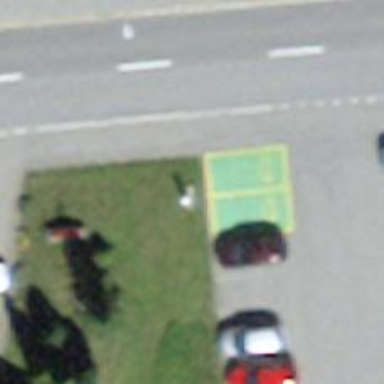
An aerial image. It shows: Charging station.